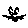
Label: cat